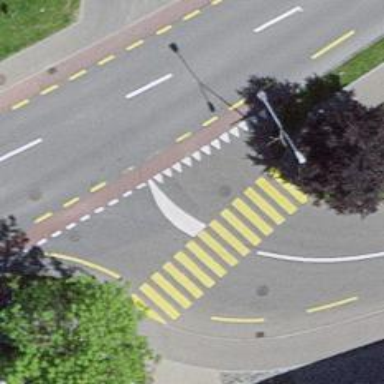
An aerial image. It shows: Marked road crossing.